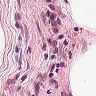
Metastatic tissue present: no